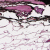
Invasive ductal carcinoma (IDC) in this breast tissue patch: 0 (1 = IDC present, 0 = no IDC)